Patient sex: M
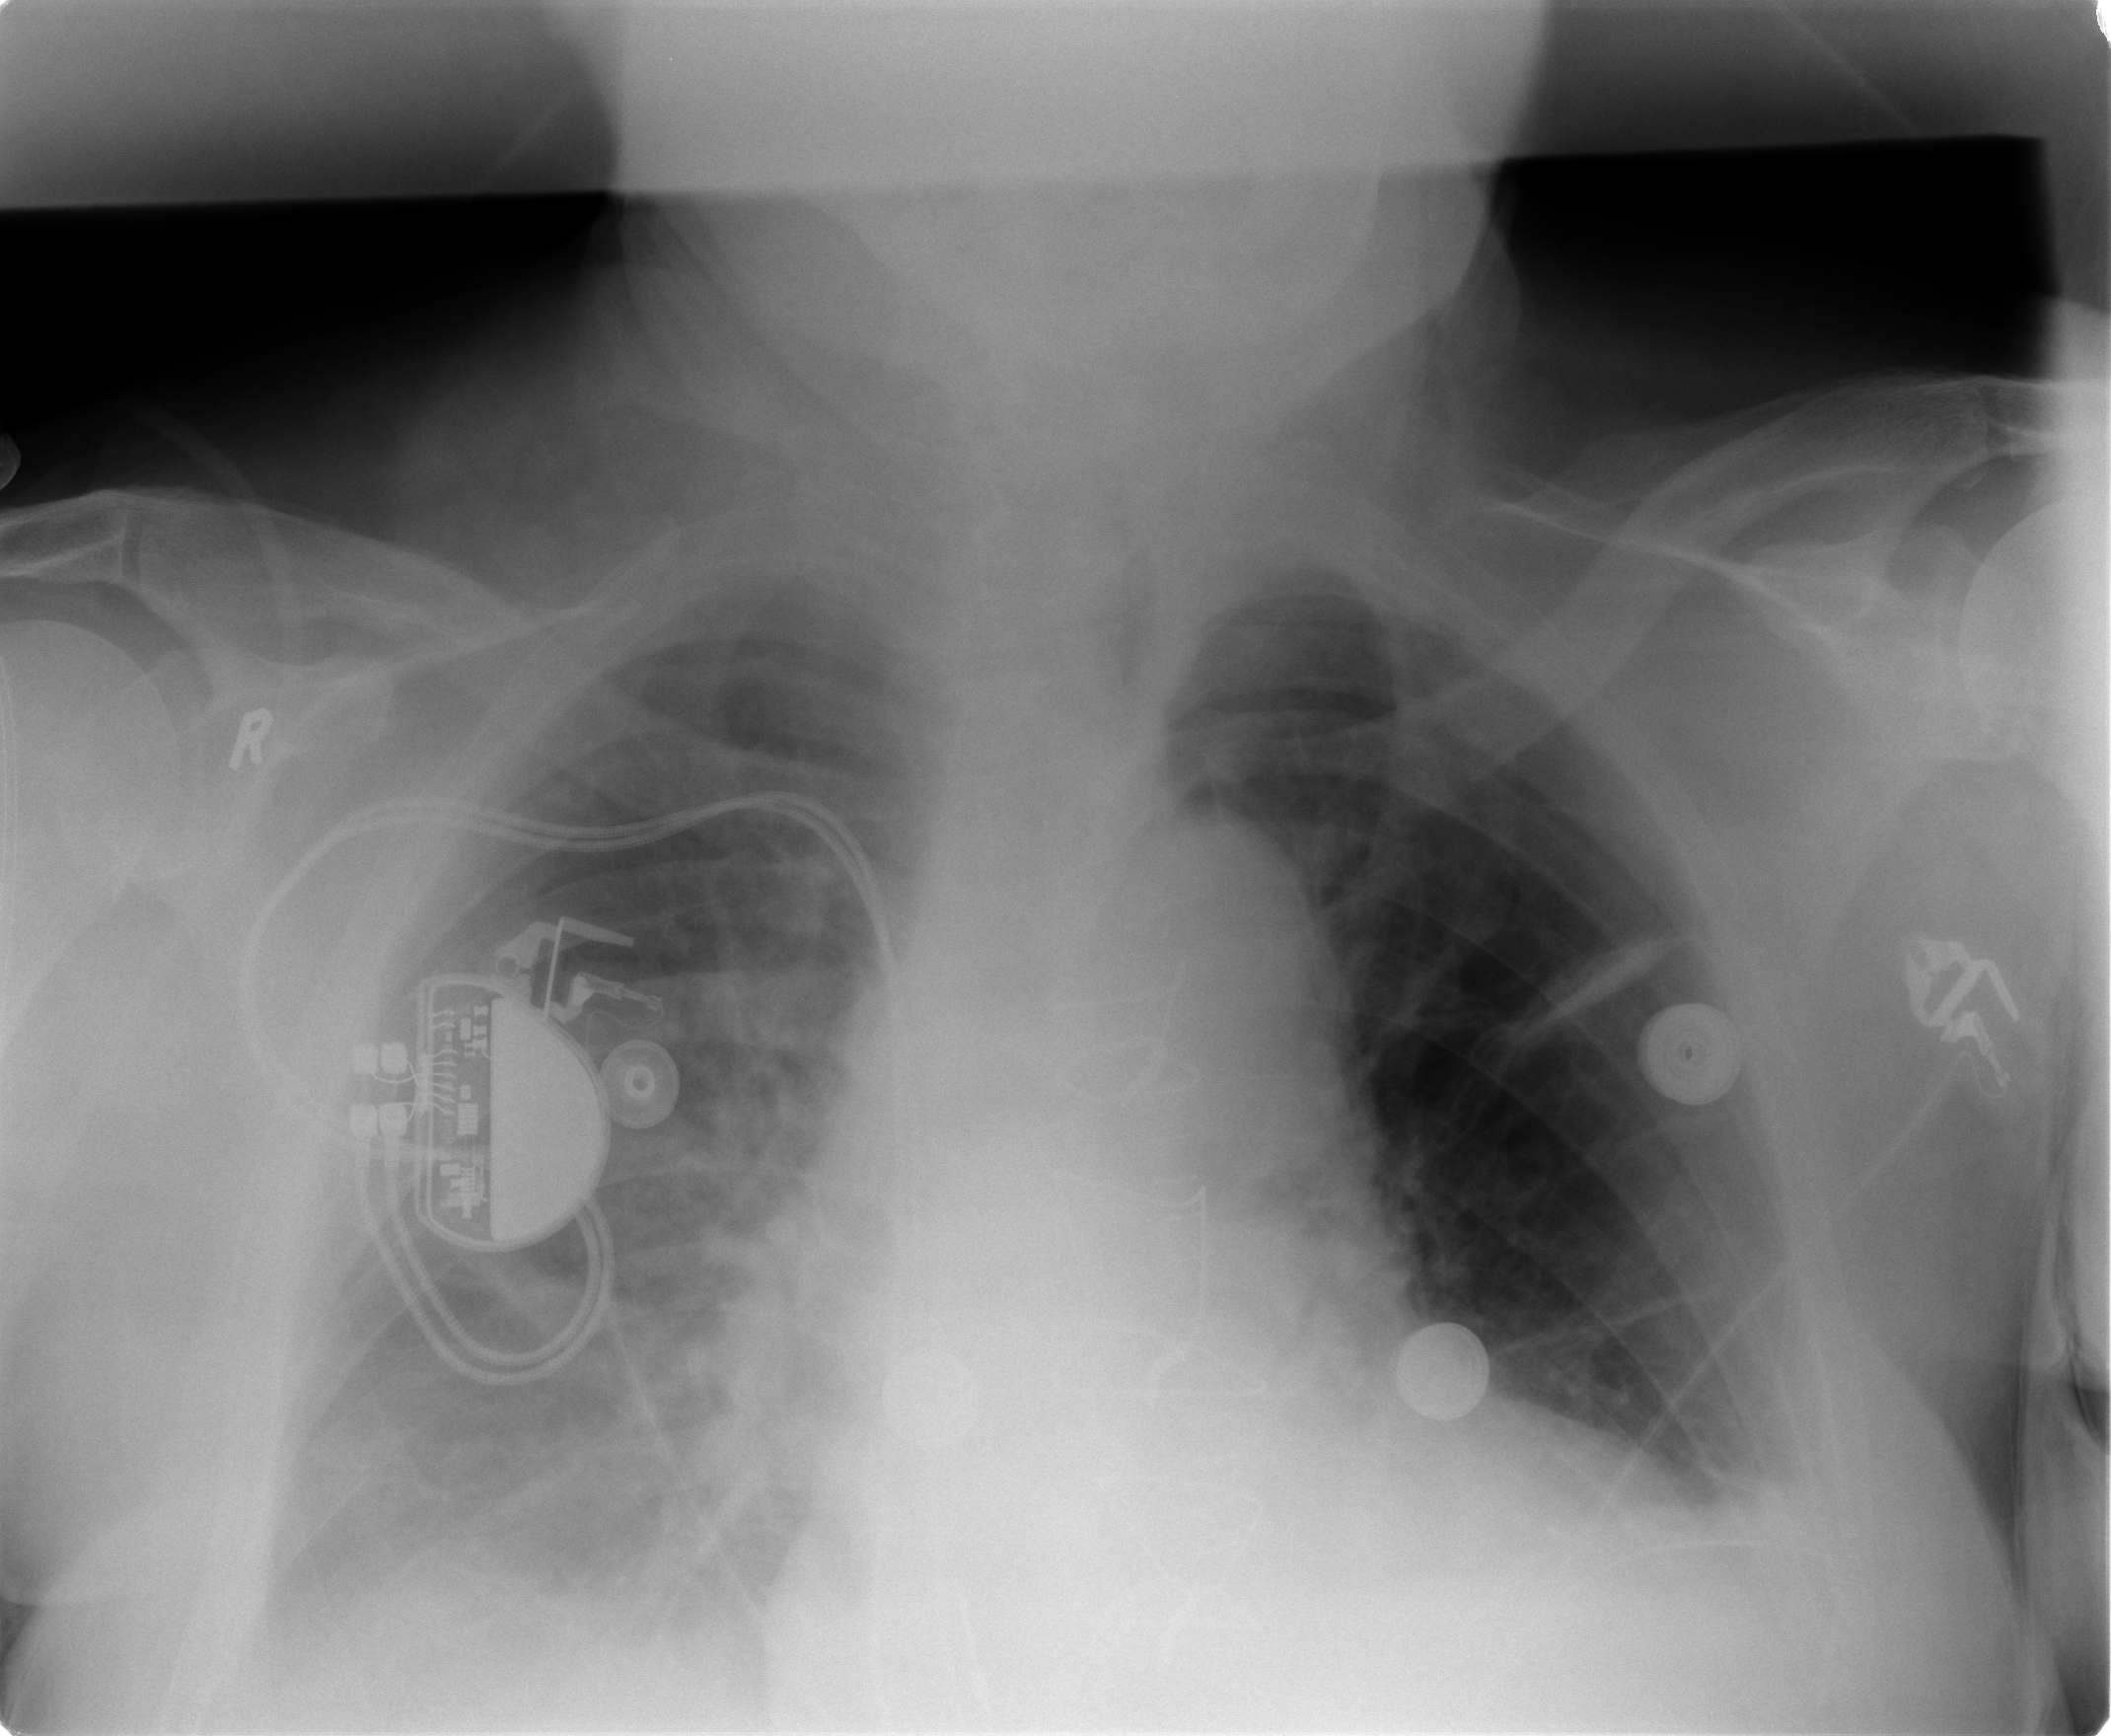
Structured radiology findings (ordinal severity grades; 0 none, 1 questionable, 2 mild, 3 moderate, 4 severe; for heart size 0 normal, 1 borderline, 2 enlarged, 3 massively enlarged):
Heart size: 2
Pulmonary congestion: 2
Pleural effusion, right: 2
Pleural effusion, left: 1
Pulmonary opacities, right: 2
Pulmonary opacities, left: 1
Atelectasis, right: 3
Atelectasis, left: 2